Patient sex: F
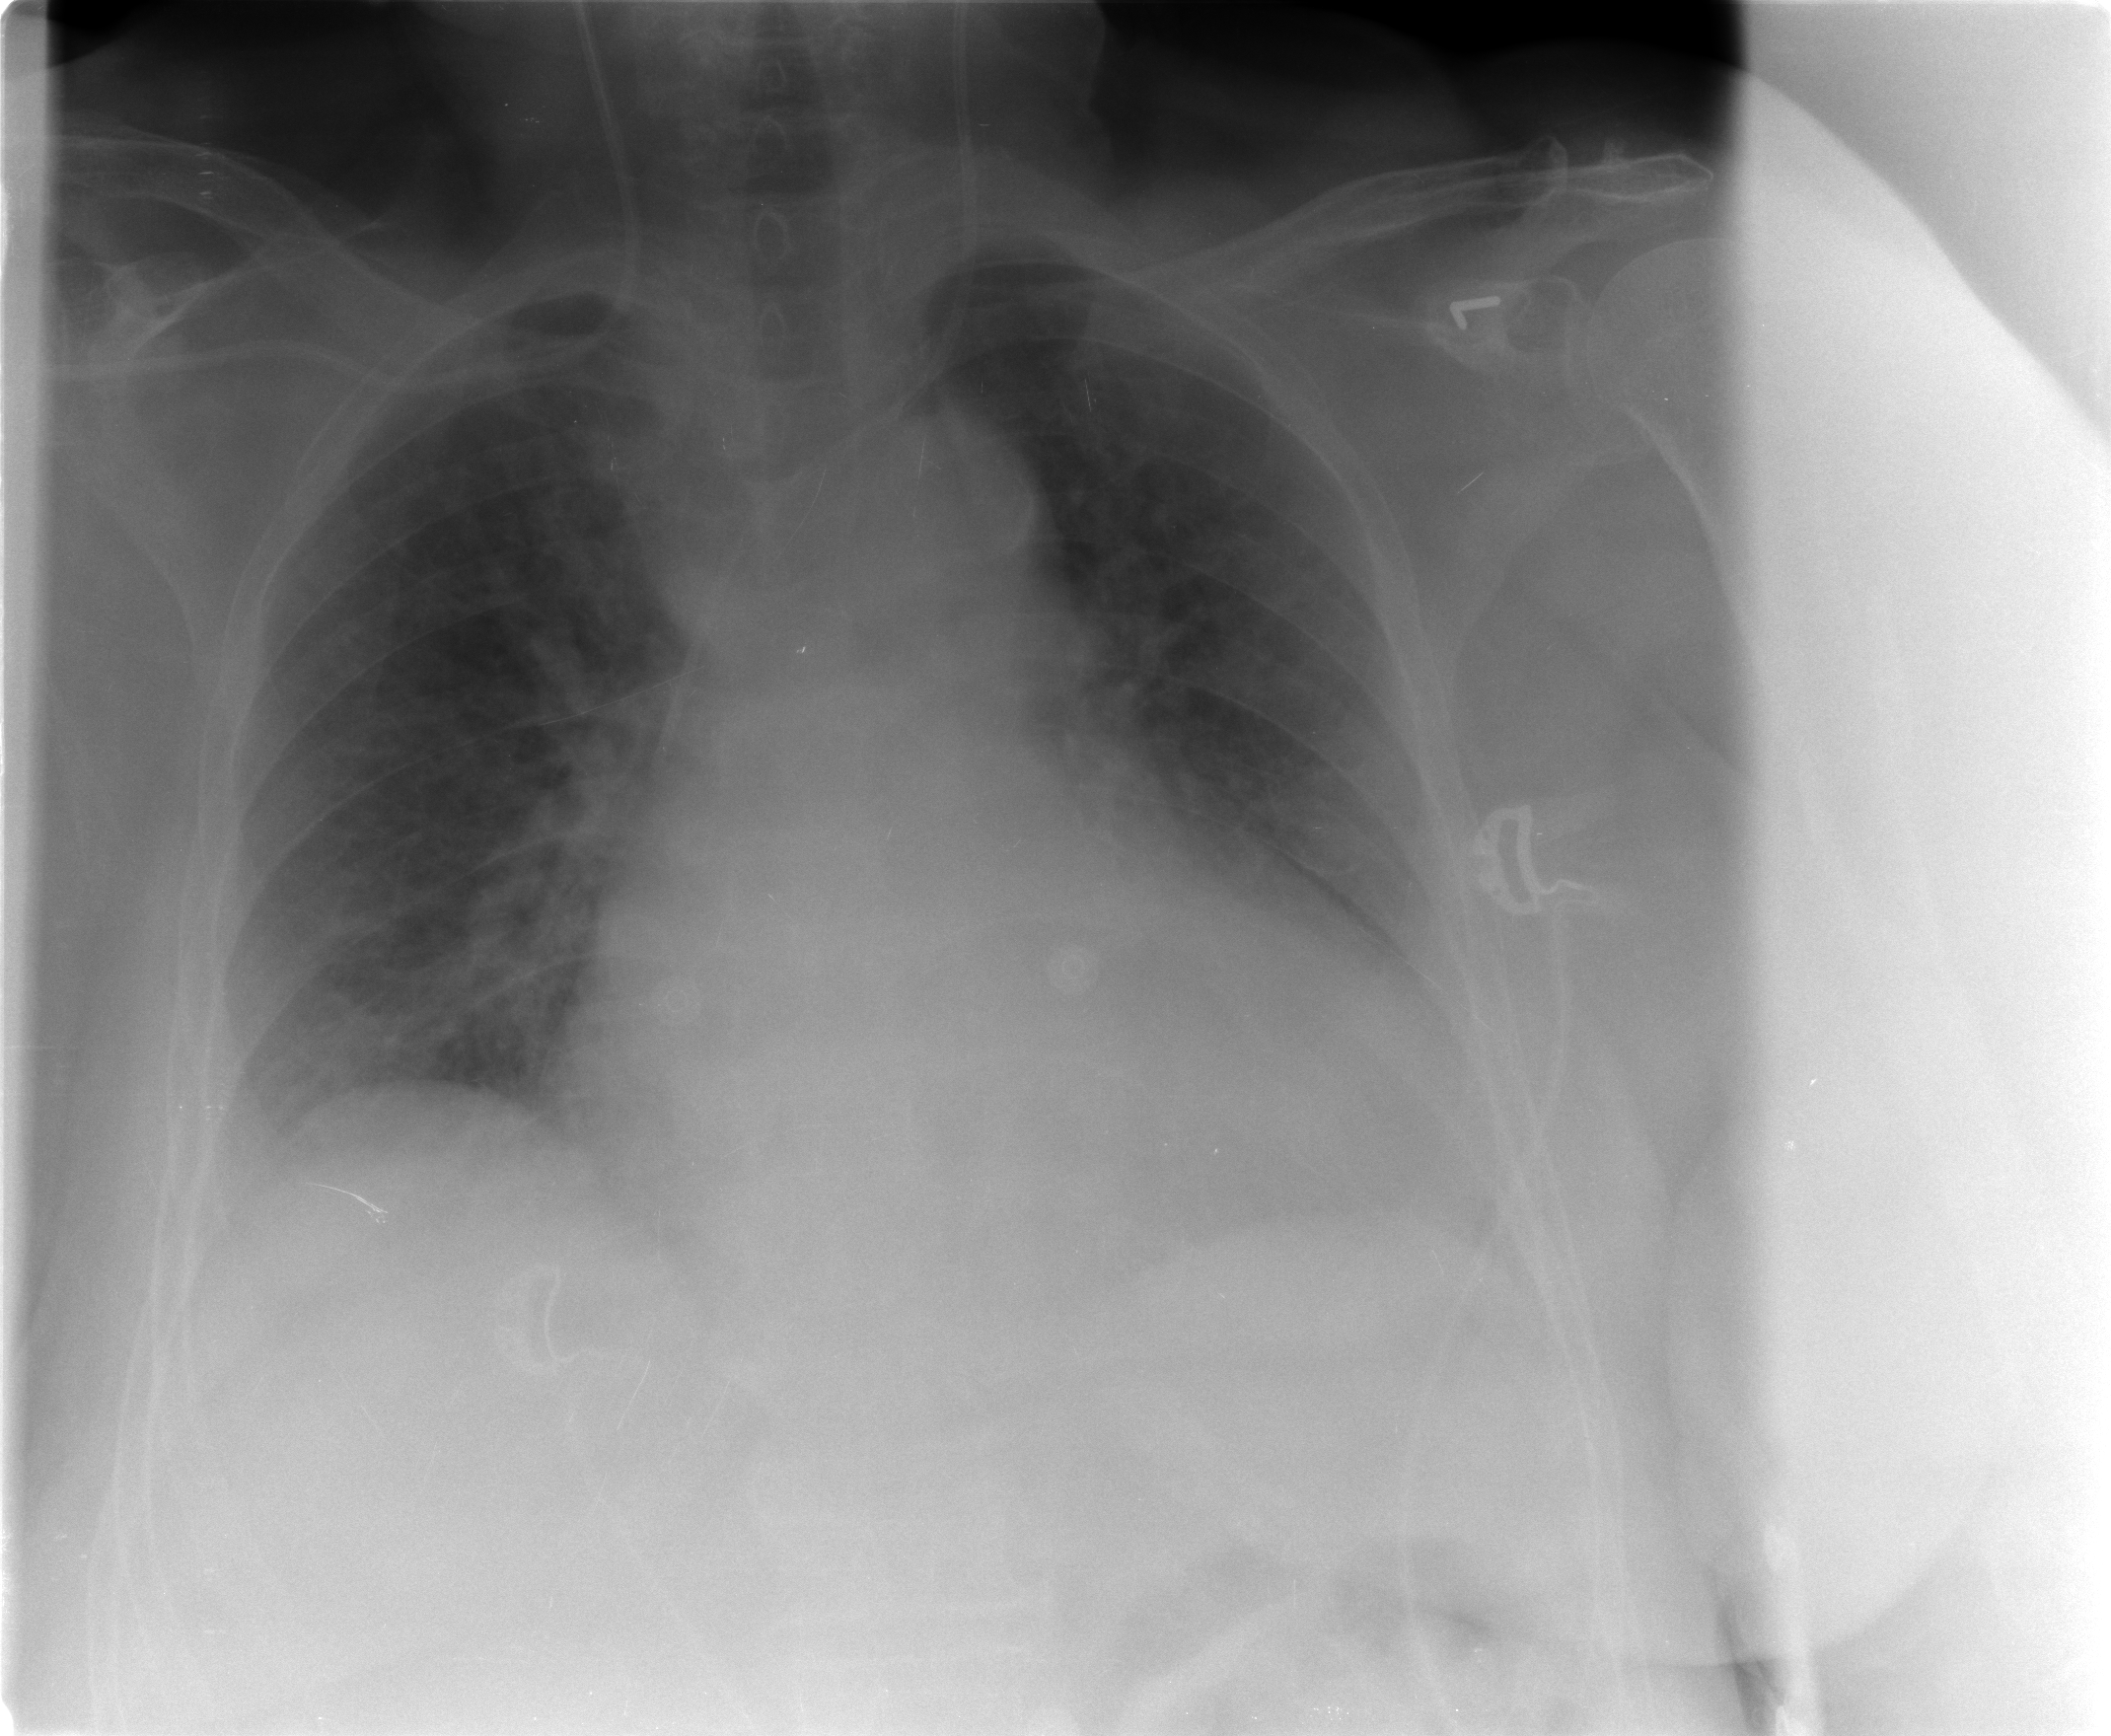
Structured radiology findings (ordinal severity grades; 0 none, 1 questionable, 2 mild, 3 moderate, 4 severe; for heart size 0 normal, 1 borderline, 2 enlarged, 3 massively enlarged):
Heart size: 2
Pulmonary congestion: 2
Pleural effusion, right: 0
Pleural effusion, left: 2
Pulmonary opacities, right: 0
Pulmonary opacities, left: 0
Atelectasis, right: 2
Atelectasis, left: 2